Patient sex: M
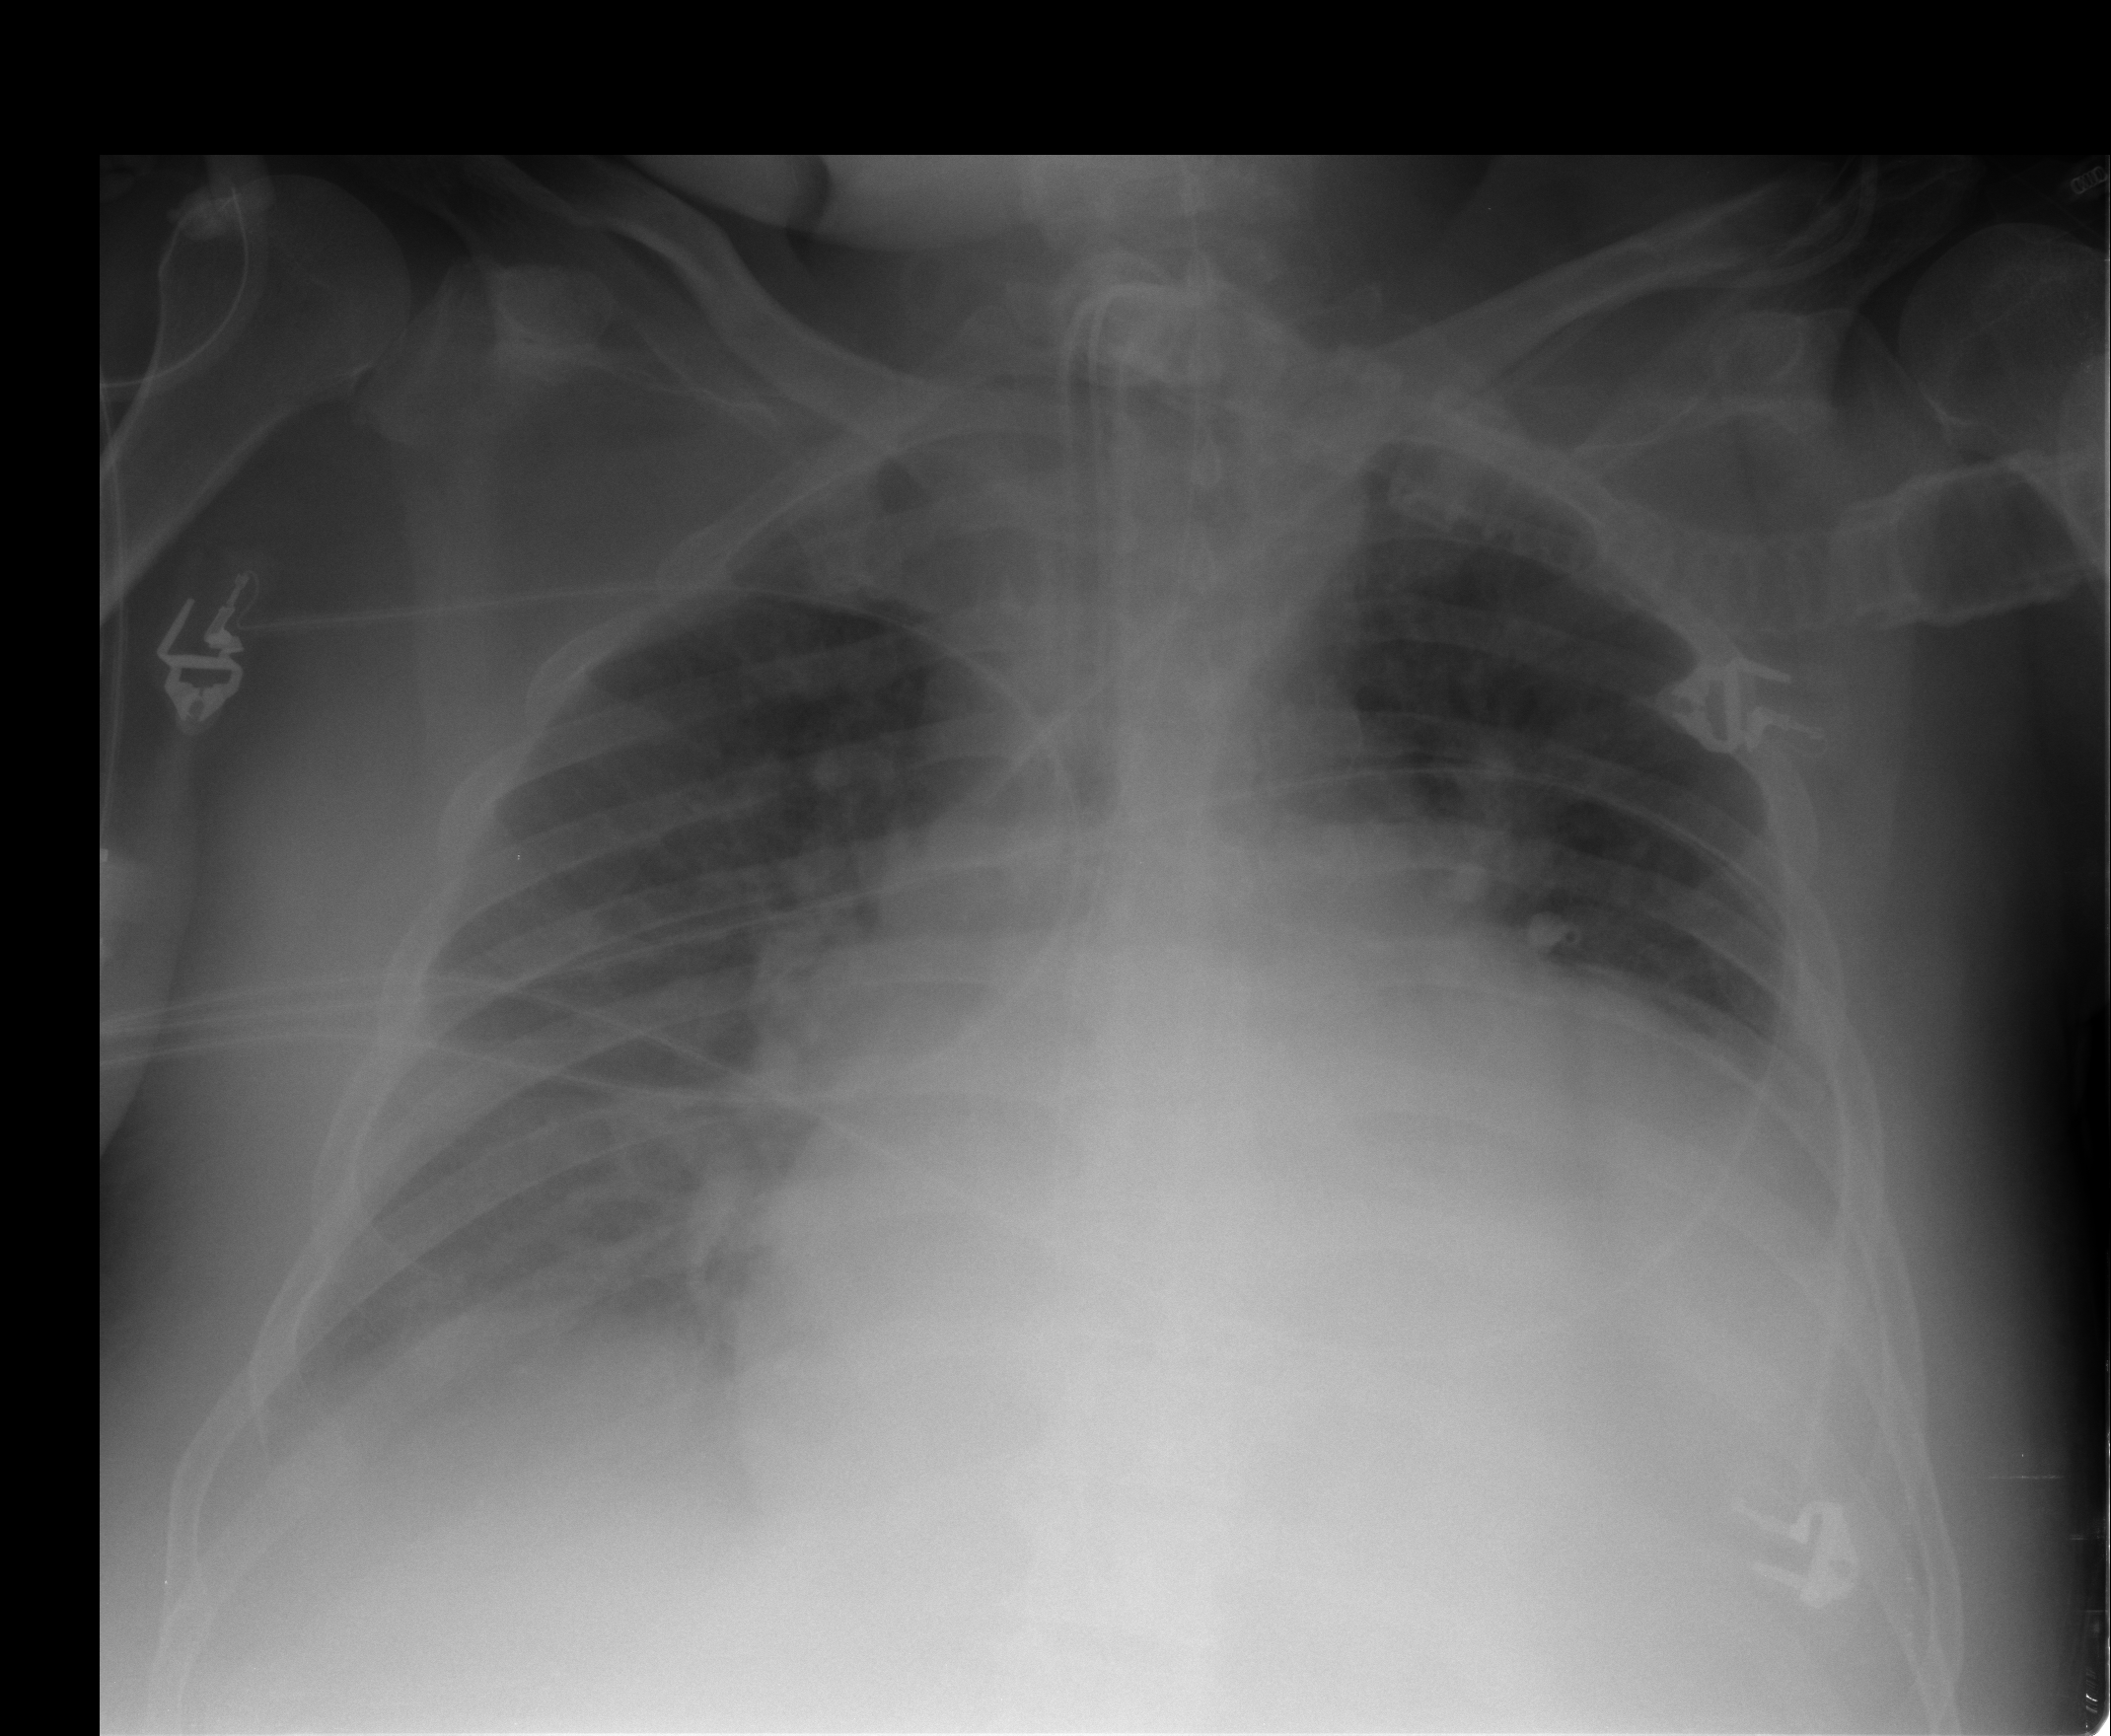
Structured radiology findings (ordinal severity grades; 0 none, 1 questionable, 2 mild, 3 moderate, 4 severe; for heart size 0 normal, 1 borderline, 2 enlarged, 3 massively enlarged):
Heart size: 2
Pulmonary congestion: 2
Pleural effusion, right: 2
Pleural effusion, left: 2
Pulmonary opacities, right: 0
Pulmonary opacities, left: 2
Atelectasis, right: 2
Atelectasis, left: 2